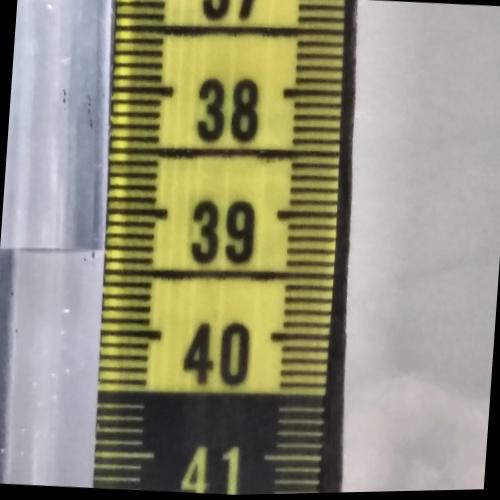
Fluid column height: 39.3 cm